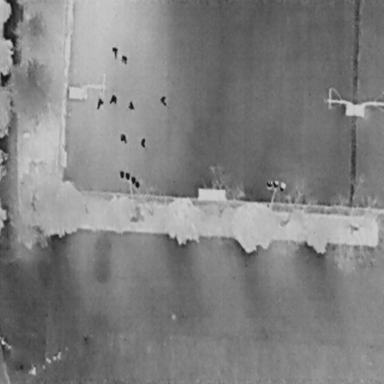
There are eight People in the infrared image.